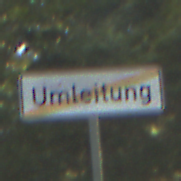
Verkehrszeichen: EndeDerUmleitungsankuendigung
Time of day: MorningAfternoon
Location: Outdoor (Nature)
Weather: Clear
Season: NotSpecified
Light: Natural